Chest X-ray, PA view. Patient: 36 years old, sex F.
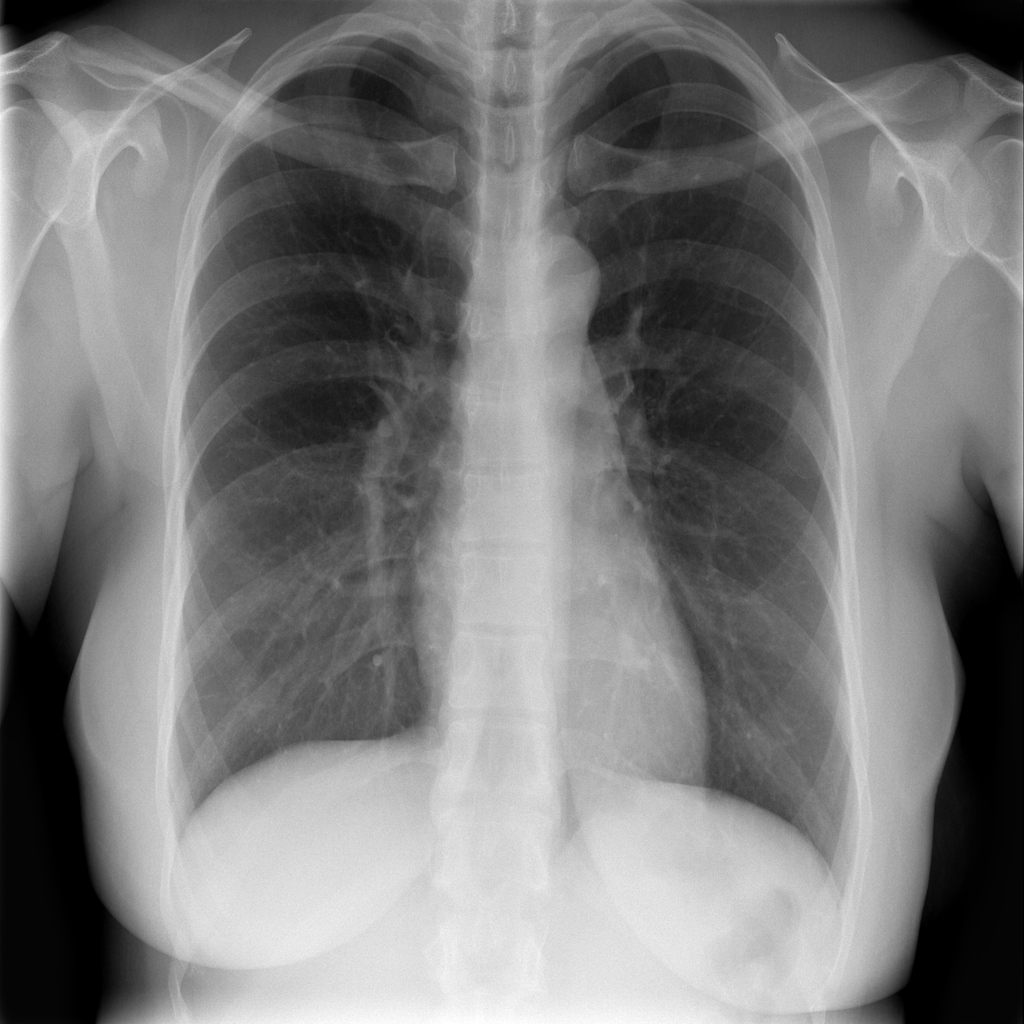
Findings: No Finding